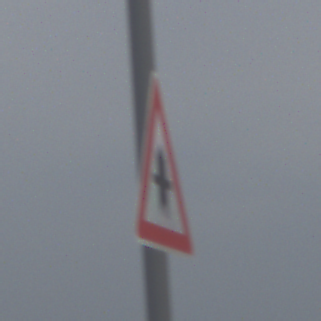
Verkehrszeichen: Vorfahrt
Umgebung: Outdoor, Nature
Tageszeit: Midday
Wetter: PartlyCloudy
Licht: Natural
Jahreszeit: NotSpecified
Kontrast: LowContrast